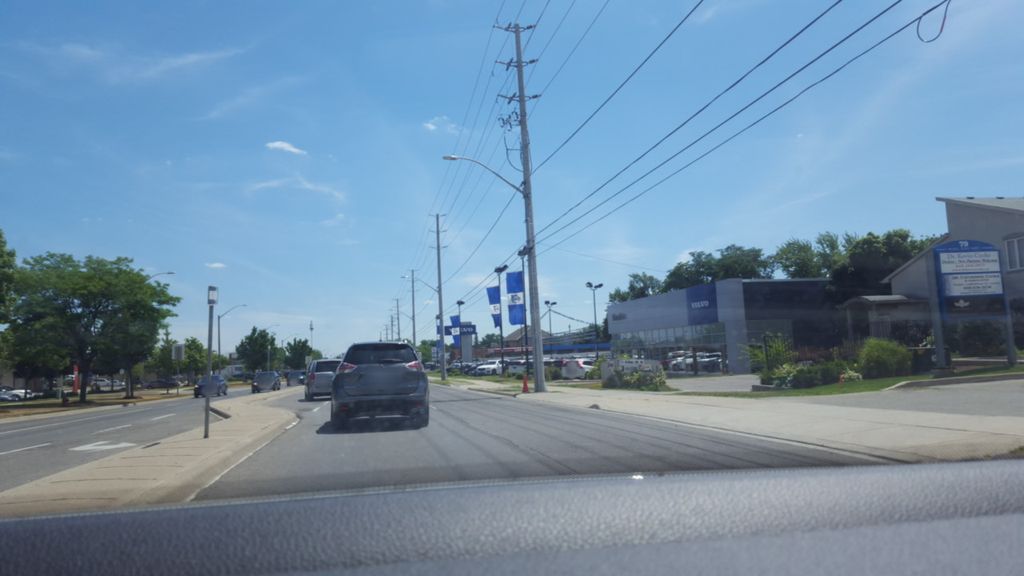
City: hamilton